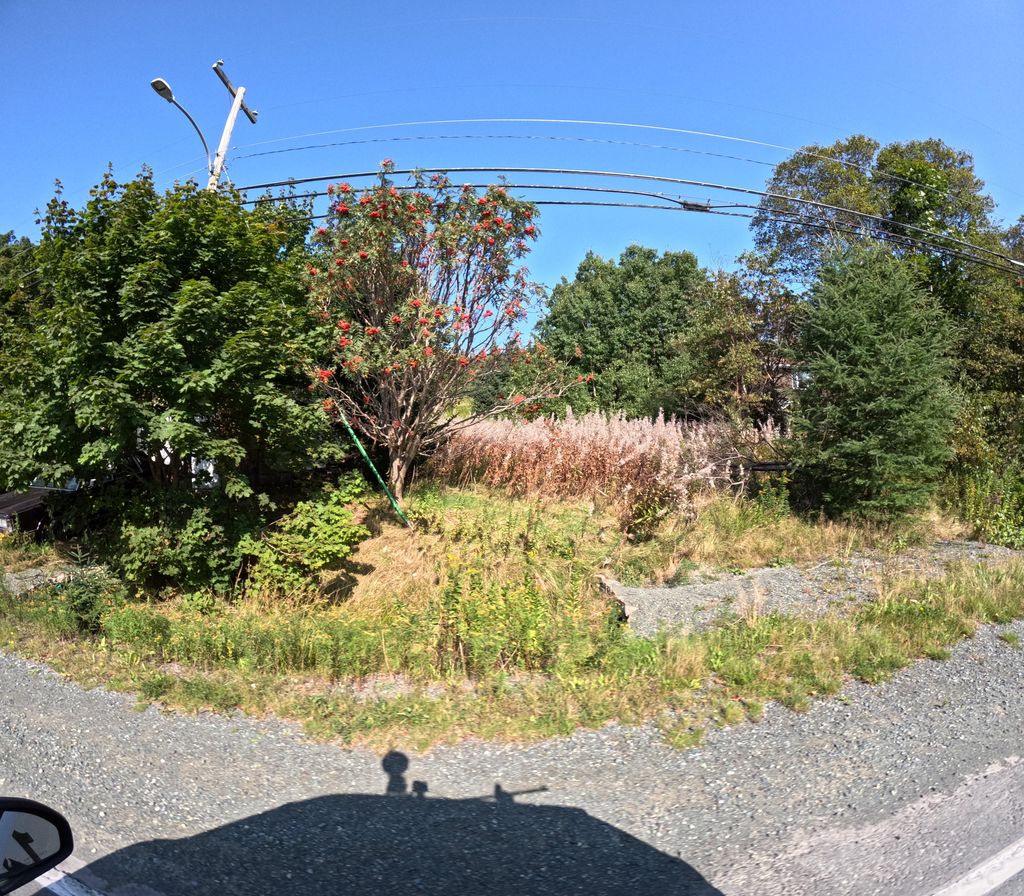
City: st_johns